Interaction volume radius: 10 \u00c5
Interaction volume height: 20 \u00c5
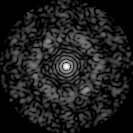
Disorder parameter: 0.7764